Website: macys
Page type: delivery-shipping
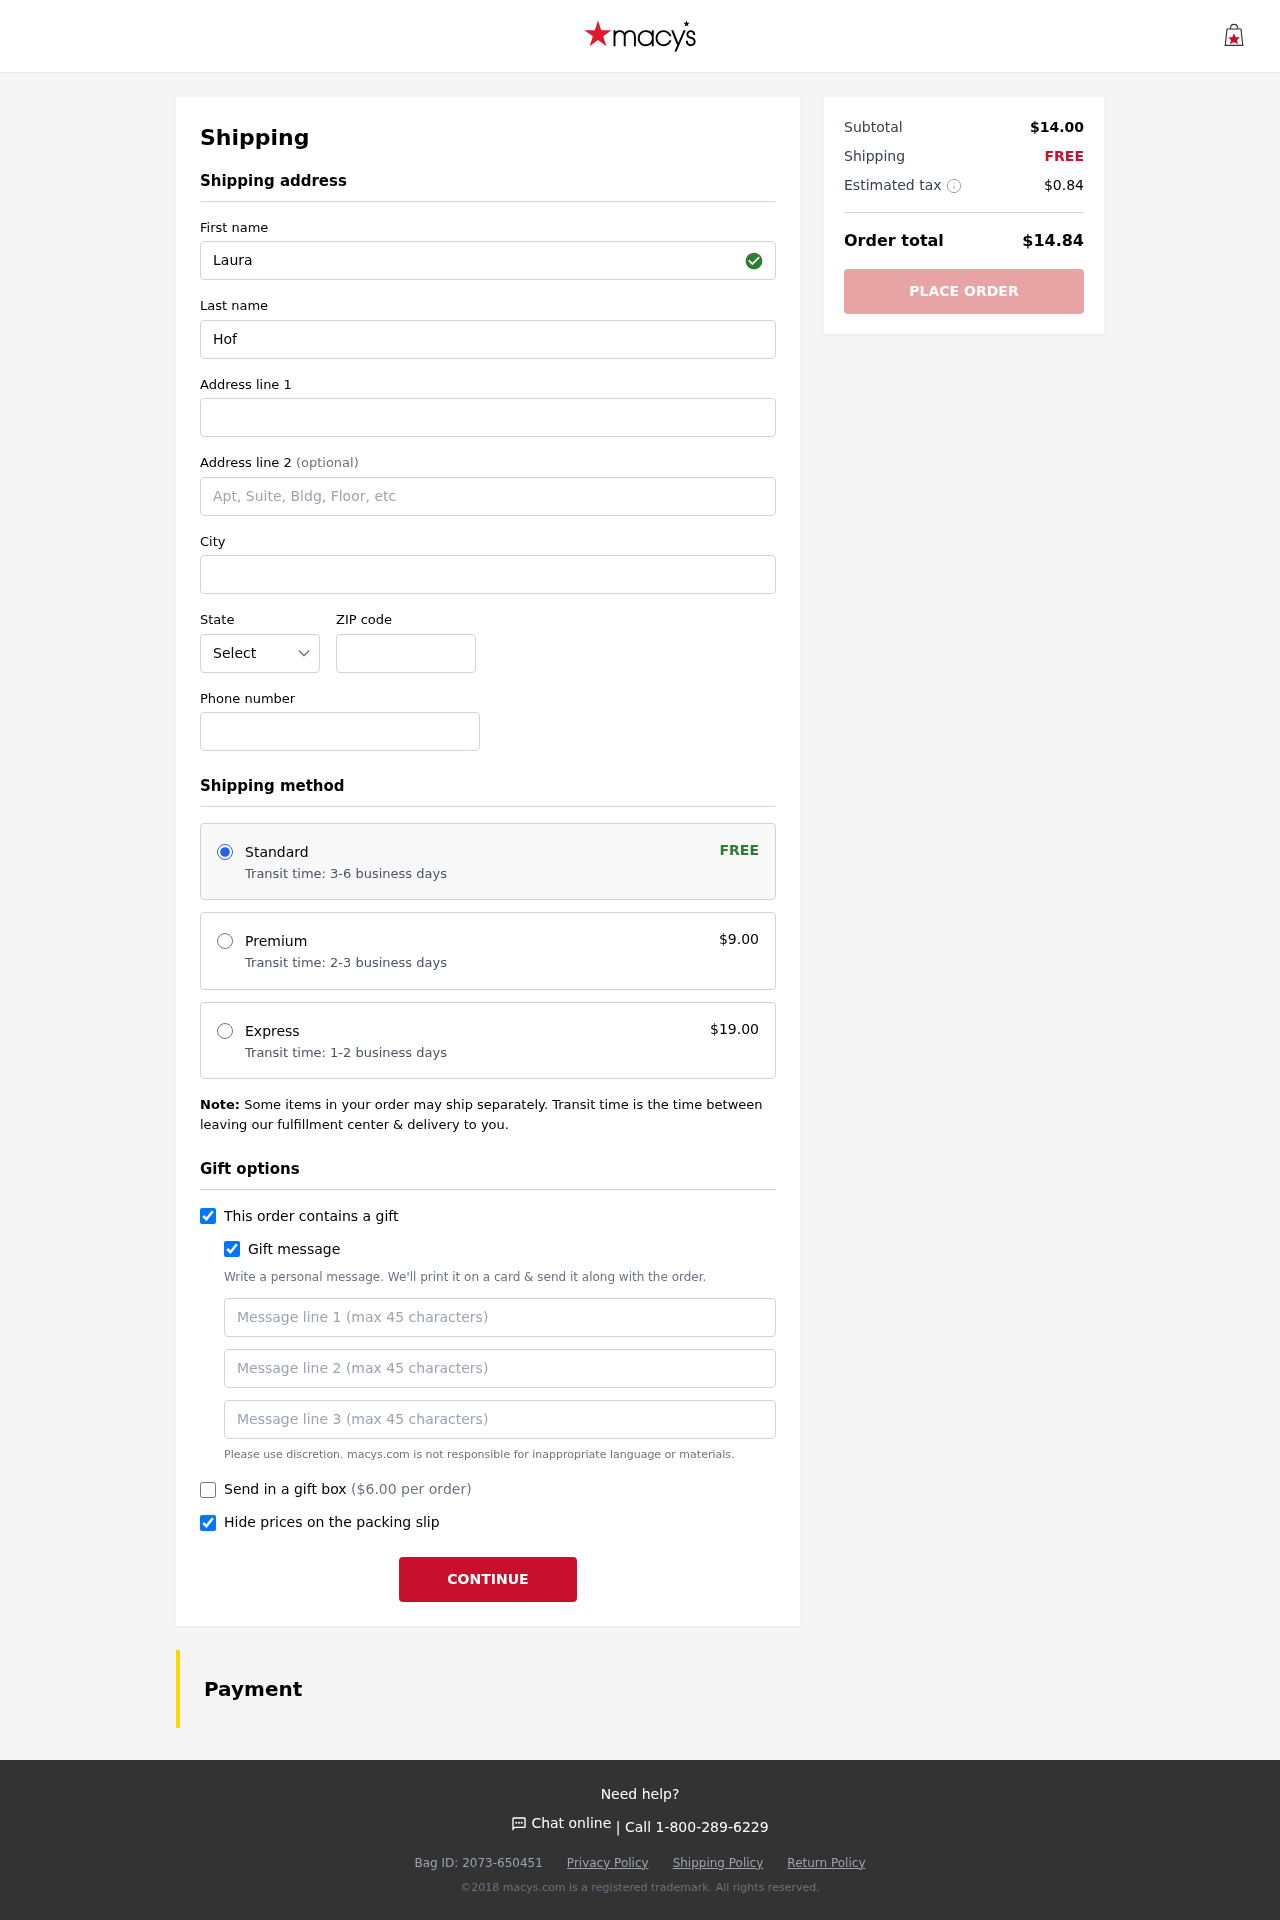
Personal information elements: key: PII_STATE_ABBR
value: WA
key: PII_FIRSTNAME
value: Laura
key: PII_LASTNAME
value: Hoffman
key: PII_STREET
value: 1901 Deleon Dale
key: PII_STREET2
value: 136 Lisa Islands Suite 201
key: PII_CITY
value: Robertside
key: PII_POSTCODE
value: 62351
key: PII_PHONE
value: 8113451672
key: PII_GIFT_MESSAGE
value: Hey Jessica! I thought you’d love this cool neck gaiter to rock during your outdoor adventures—it’s perfect for those sunny days ahead. Hope you enjoy it!  Laura
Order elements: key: ORDER_SHIPPING_STANDARD
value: Transit time: 3-6 business days
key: ORDER_SHIPPING_COST
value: FREE
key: ORDER_SHIPPING_PREMIUM
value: Transit time: 2-3 business days
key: ORDER_SHIPPING_PREMIUM_PRICE
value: $9.00
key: ORDER_SHIPPING_EXPRESS
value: Transit time: 1-2 business days
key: ORDER_SHIPPING_EXPRESS_PRICE
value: $19.00
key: ORDER_GIFT_BOX_PRICE
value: ($6.00 per order)
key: ORDER_SUBTOTAL
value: $14.00
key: ORDER_SHIPPING_COST2
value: FREE
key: ORDER_TAX
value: $0.84
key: ORDER_TOTAL
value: $14.84